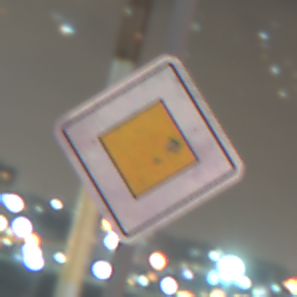
Verkehrszeichen: Vorfahrtsstrasse
Umgebung: Outdoor, Urban
Tageszeit: Night
Wetter: PartlyCloudy
Licht: Artificial
Jahreszeit: NotSpecified
Kontrast: HighContrast